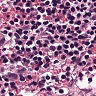
Metastatic tissue present: no